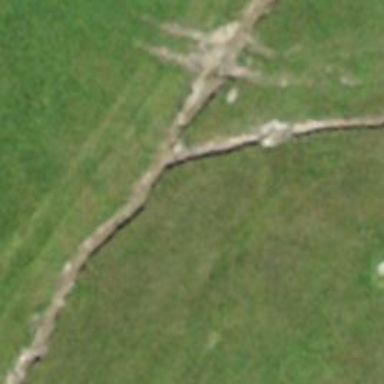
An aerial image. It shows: Ditch serving as waterway.